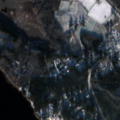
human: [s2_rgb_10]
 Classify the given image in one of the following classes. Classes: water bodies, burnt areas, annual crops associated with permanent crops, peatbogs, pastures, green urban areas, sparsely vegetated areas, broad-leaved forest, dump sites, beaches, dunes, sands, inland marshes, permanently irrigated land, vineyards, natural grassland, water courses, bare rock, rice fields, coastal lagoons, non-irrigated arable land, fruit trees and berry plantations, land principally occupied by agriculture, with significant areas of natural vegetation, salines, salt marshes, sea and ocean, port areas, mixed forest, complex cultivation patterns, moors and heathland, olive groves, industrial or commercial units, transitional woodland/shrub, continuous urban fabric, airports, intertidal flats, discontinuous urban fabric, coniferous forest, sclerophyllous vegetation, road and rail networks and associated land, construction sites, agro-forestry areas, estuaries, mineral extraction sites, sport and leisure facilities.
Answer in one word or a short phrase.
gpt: discontinuous urban fabric, non-irrigated arable land, coniferous forest, mixed forest, inland marshes, water bodies